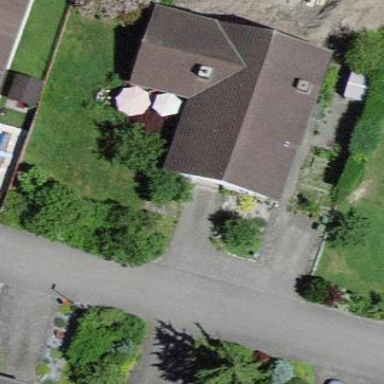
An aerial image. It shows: Detached building.